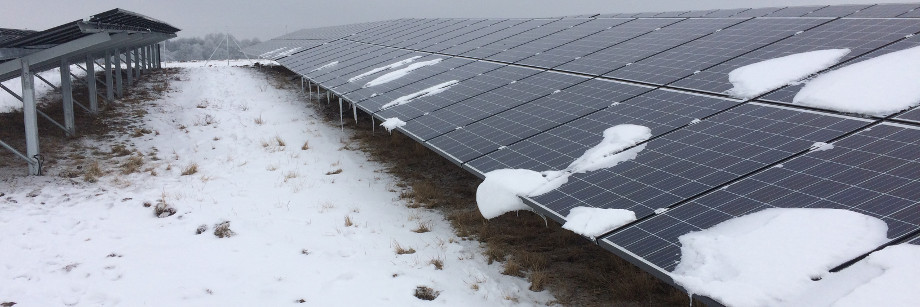
Label: Snow-Covered